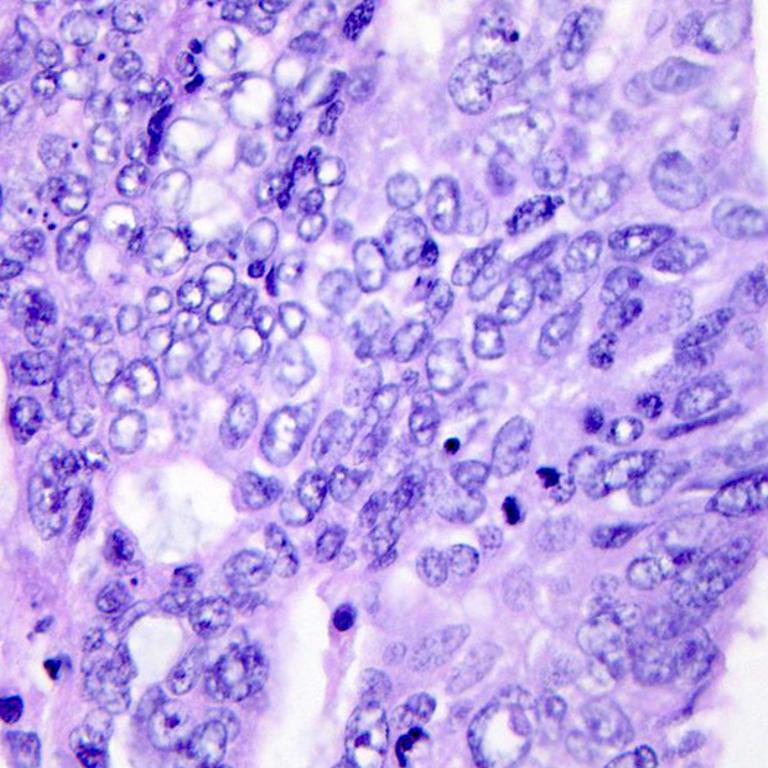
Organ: colon
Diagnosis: adenocarcinomas